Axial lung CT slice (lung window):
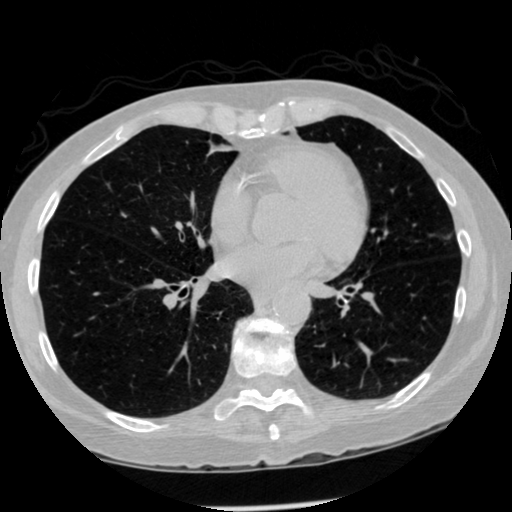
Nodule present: no